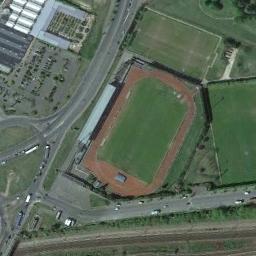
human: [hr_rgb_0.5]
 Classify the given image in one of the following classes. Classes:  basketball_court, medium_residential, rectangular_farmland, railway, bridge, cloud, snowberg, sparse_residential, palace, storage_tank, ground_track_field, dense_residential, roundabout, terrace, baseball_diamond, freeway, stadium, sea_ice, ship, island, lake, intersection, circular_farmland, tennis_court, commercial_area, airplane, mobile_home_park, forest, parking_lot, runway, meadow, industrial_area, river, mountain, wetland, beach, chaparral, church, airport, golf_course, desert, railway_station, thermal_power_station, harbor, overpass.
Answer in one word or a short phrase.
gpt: ground_track_field